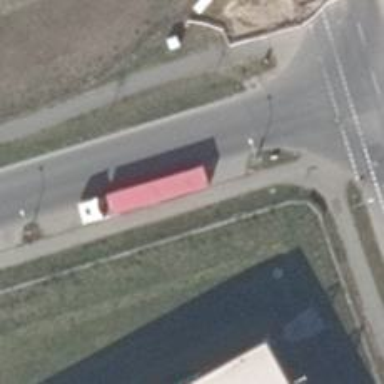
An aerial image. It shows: Public transport shelter.